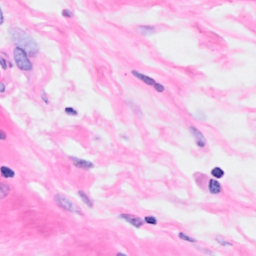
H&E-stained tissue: Breast